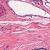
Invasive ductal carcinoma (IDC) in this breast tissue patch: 0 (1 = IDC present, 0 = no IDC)